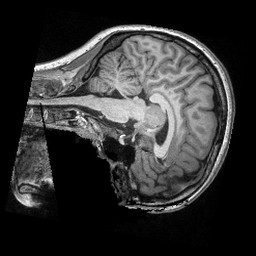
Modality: T1w
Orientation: sagittal
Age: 22
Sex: female